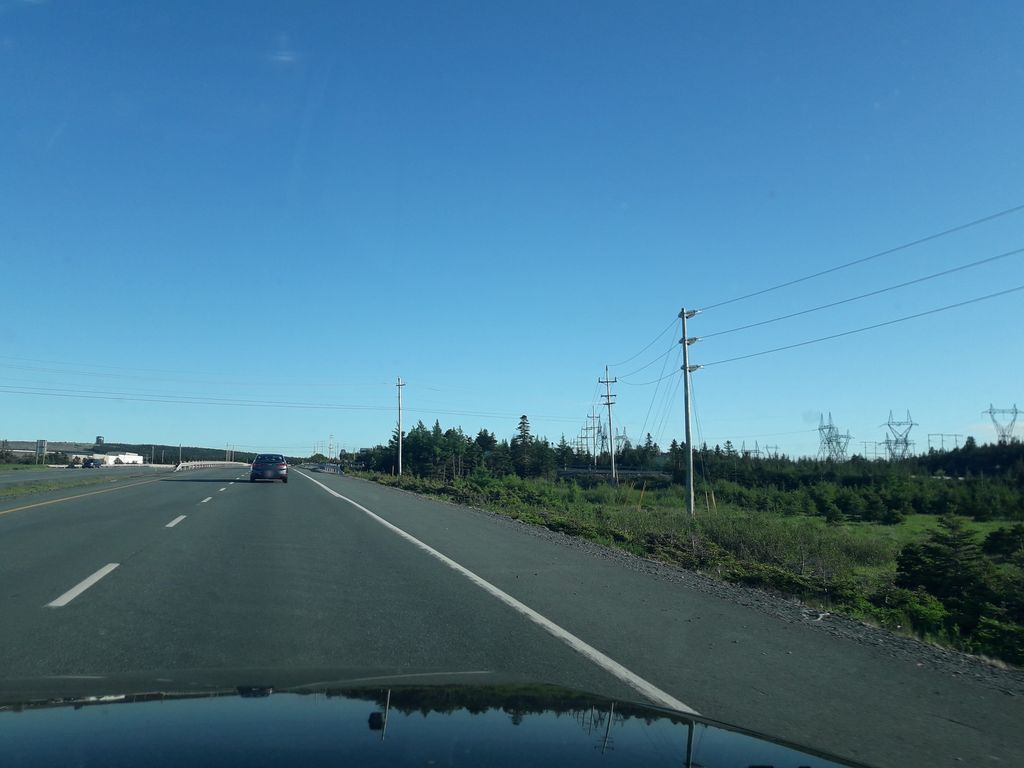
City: st_johns